Question: I am having the following error:

After following this guide:
<URL>
I changed my .env file in accordance with the guide but I'm still getting that error. Does anyone else know how to solve this? Also I am using a mac with MAMP on localhost. Thanks.
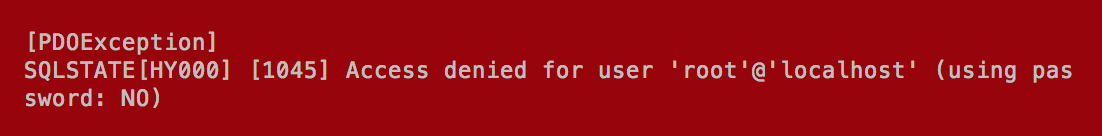
Answer: In your '.env' file you need to set the database config values to match your database configuration. With your current settings you are trying to login to the database as the root user without a password.
You say that you're using MAMP and the default MySQL password under MAMP is 'root', so your '.env' should have these database values.
'''
DB_HOST=localhost
DB_DATABASE=laravel
DB_USERNAME=root
DB_PASSWORD=root
'''
Obviously, you'll also need to make sure there is a database named 'laravel'.
> NOTE: Don't run this configuration in a production environment or any environment where security is important. It's ok for development, but for a production server I would recommend giving Laravel its own database user, and only granting that user permissions for your 'laravel' database.